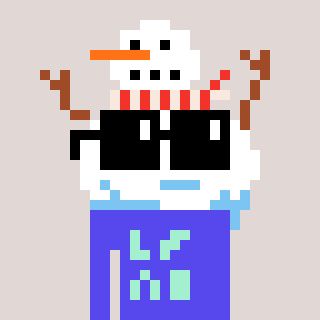
a pixel art character with square black sunglasses, a snowman-shaped head and a computerblue-colored body on a warm background